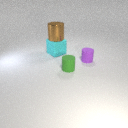
small purple rubber cylinder behind small green rubber cylinder